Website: bh-photo
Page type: receipt
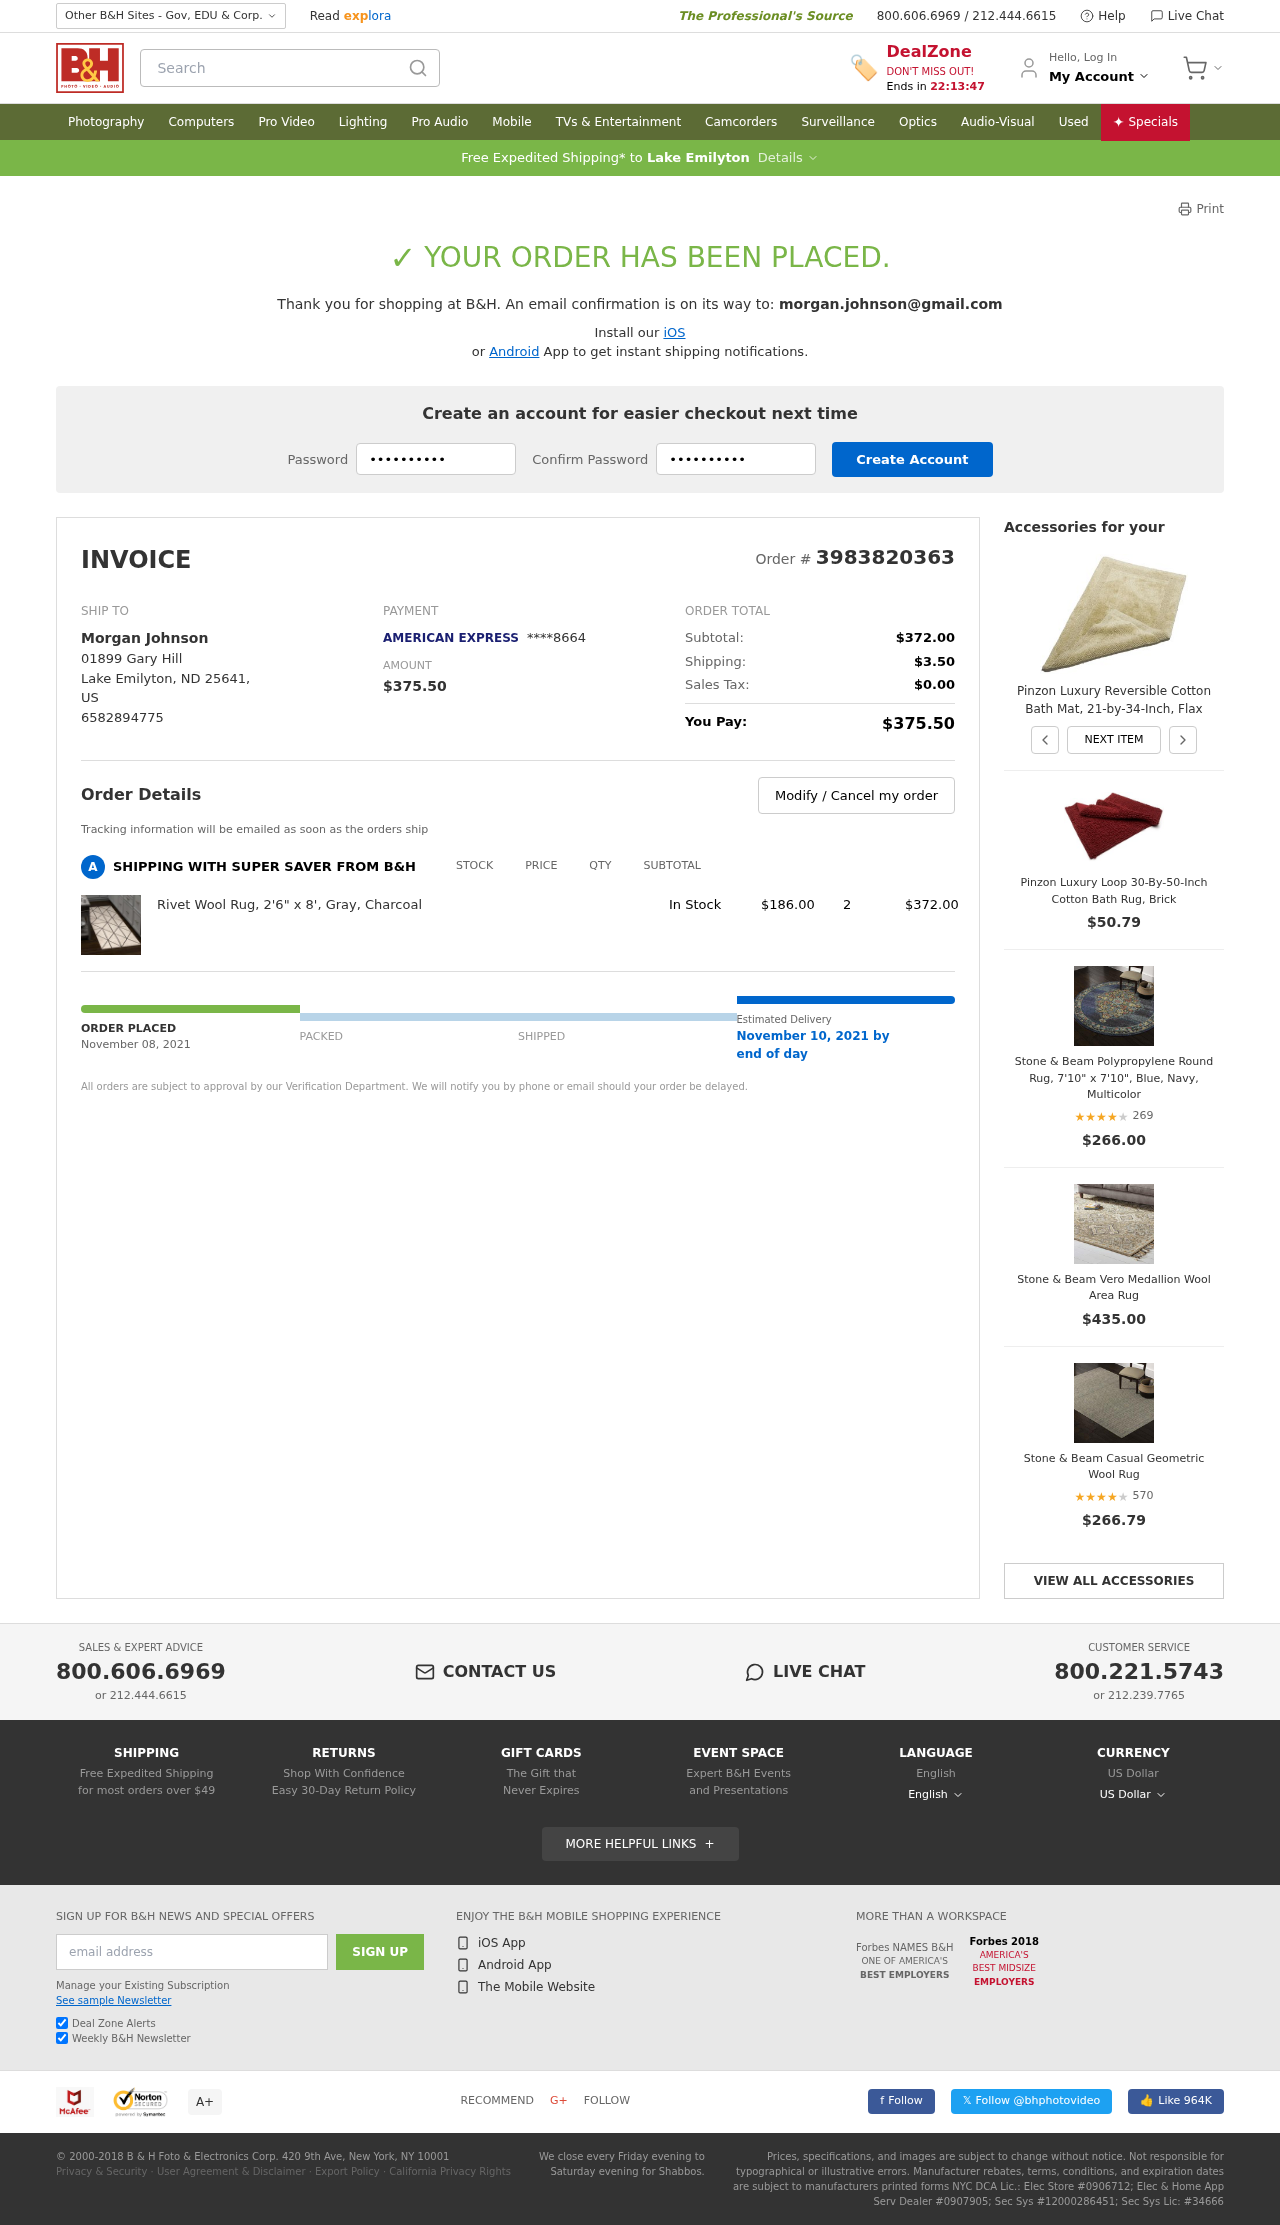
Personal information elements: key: PII_CARD_LAST4
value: ****8664
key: PII_CARD_TYPE
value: AMERICAN EXPRESS
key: PII_CITY
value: Lake Emilyton
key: PII_COUNTRY_CODE
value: US
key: PII_EMAIL
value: morgan.johnson@gmail.com
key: PII_FULLNAME
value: Morgan Johnson
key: PII_PHONE
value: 6582894775
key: PII_POSTCODE
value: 25641
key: PII_STATE_ABBR
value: ND
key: PII_STREET
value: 01899 Gary Hill
Product elements: key: PRODUCT1_NAME
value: Rivet Wool Rug, 2'6" x 8', Gray, Charcoal
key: PRODUCT1_PRICE
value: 186
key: PRODUCT1_QUANTITY
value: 2
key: PRODUCT2_NAME
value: Pinzon Luxury Reversible Cotton Bath Mat, 21-by-34-Inch, Flax
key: PRODUCT3_NAME
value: Pinzon Luxury Loop 30-By-50-Inch Cotton Bath Rug, Brick
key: PRODUCT3_PRICE
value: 50.79
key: PRODUCT4_NAME
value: Stone & Beam Polypropylene Round Rug, 7'10" x 7'10", Blue, Navy, Multicolor
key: PRODUCT4_NUM_RATINGS
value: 269
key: PRODUCT4_PRICE
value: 266
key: PRODUCT4_RATING
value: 3.9
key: PRODUCT5_NAME
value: Stone & Beam Vero Medallion Wool Area Rug
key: PRODUCT5_PRICE
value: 435
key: PRODUCT6_NAME
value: Stone & Beam Casual Geometric Wool Rug
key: PRODUCT6_NUM_RATINGS
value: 570
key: PRODUCT6_PRICE
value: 266.79
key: PRODUCT6_RATING
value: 4.4
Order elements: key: ORDER_ID
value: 3983820363
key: ORDER_TOTAL
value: $375.50
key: ORDER_SUBTOTAL
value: $372.00
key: ORDER_SHIPPING_COST
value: $3.50
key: ORDER_TAX
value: $0.00
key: ORDER_DATE
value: November 08, 2021
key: ORDER_DELIVERY_DATE
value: November 10, 2021 by
Search elements: key: HEADER_SEARCH
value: Search